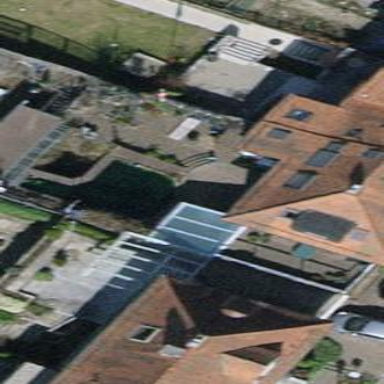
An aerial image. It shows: Building with tile roof.